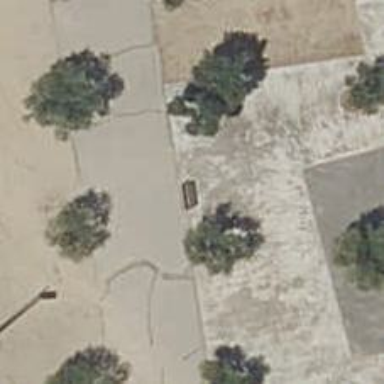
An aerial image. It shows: Bench.